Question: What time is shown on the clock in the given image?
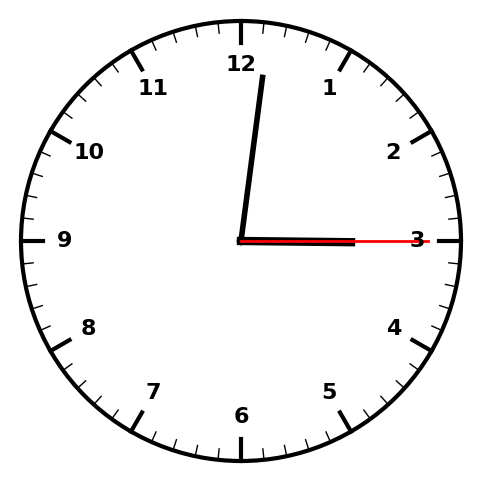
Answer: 03:01:15